Question: I am building a tensorflow model with new <URL> high-level api. My model looks like below screenshot
.
In fact, the model is more complex than that due to the model is used to simulate game operation. Classification is responsible for decide whether it is good time for action. Then the regression will give the details about the action. It contains a combination of CNN and RNN.
However, due to the complexity and memory consumption, it is impossible to train and run classification and regression as two network simultaneously. Also, when I create my estimator like:
'''
# Create the Estimator
mnist_classifier = tf.estimator.Estimator(
model_fn=cnn_model_fn, model_dir="/tmp/mnist_convnet_model")
'''
I can only provide one model function for the estimator. Is it possible to train and run two estimator together?
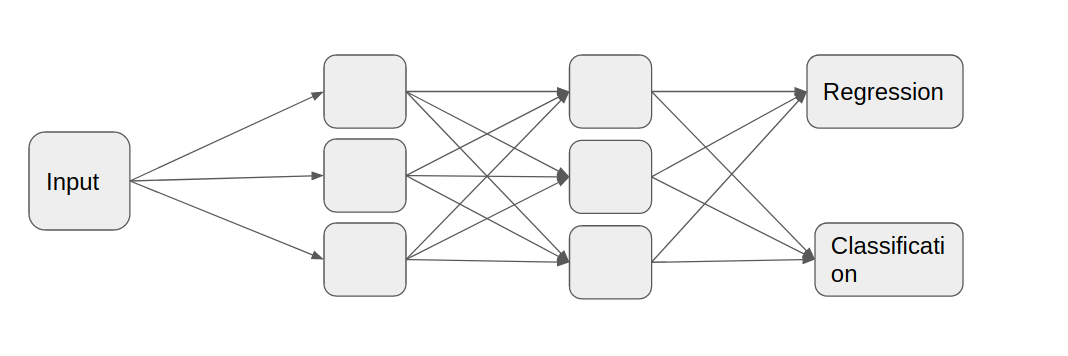
Answer: Change your loss function to be a linear combination of regression and classification losses. It will be one estimator with one loss, but multiple inferences.